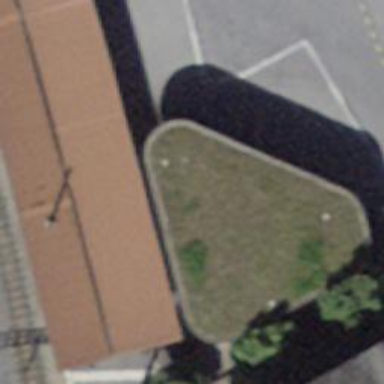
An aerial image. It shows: Kiosk shop.